Question: I have recently started to integrate <URL> in my spring mvc 4 + hibernate 4 + tiles 3 Project.
I want it to display header with various language support.
So I started with this <URL>.
As per this page suggests my header shows '???key???' message.
I want to display 'Id' in column header but it is showing '???table.header.id???'.
This <URL> says
> If the key cannot be found in the bundle, the ???key??? message will be displayed in the column header.
But I have put following in 'datatables.properties'
> i18n.locale.resolver=com.github.dandelion.datatables.extras.spring3.i18n.SpringLocaleResolver
global.i18n.message.resolver=com.github.dandelion.datatables.extras.spring3.i18n.SpringMessageResolver
Also have put in 'global_en.properties'
> table.header.id=Id
I also copied same file as 'global.properties'.. but not worked.
My jsp file contains
'''
<datatables:table id="users" ...>
<datatables:column titleKey="table.header.id" property="userId" />
<datatables:table />
'''
My Resource folder structure is

Where should I put 'table.header.id=Id'??
Any help is required. Thanks in advance.
I am using 'AJAX source' + 'server-side processing'.
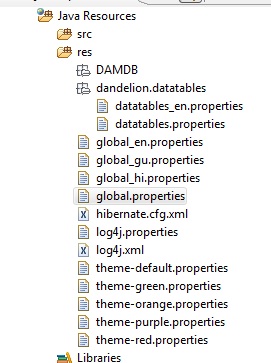
Answer: ## About the location of your messages
You seem to be using the Spring 'ResourceBundleMessageSource' with 'global' as a basename. So it makes sense to put all translations of header columns in 'global_*.properties' files.
## About the ???key??? message
It turns out to be a bug introduced in the v0.10.0.
Waiting for the next version to be released, there is a workaround, but working only with DOM sources.
Here follows the steps.
1) Instead of using the 'titleKey' column attribute, you will use the '<spring:message>' tag. Theorically, they do the exact same thing: lookup a resource in your configured resource bundle.
Begin by declaring the Spring taglib in your JSP:
'''
<%@ taglib prefix="spring" uri="http://www.springframework.org/tags" %>
'''
2) Then you need to update the usage of the Dandelion-Datatables taglib. As a workaround, you can use the '<datatables:columnHead>' (<URL> tag to insert any content in a column header.
Just use it as follows:
'''
<datatables:table id="users" ... row="user" >
...
<datatables:column>
<%-- Everything inside this tag will only appear in the header column --%>
<datatables:columnHead>
<spring:message code="table.header.id" /> <== this will appear in the column header only
</datatables:columnHead>
<%-- Everything else will appear in all cells --%>
<c:out value="${person.id}" /> <== this will appear in all column cells
</datatables:column>
...
<datatables:table />
'''
Some observations:
- 'row''<c:out>'- 'property''<datatables:column>'
This is a lot of work for very little return - sorry for that - but waiting for the next version to be released, at least it works.
A <URL> has been added.
## If you are using AJAX source + server-side processing.
Make a variable first
'''
<spring:message code="table.header.id" var="titleId" />
'''
and added it in
'''
<datatables:column title="${titleId}" property="userId" />
'''
Also a fix is available <URL>. Kindly upgrade to '0.10.1-SNAPSHOT' version.